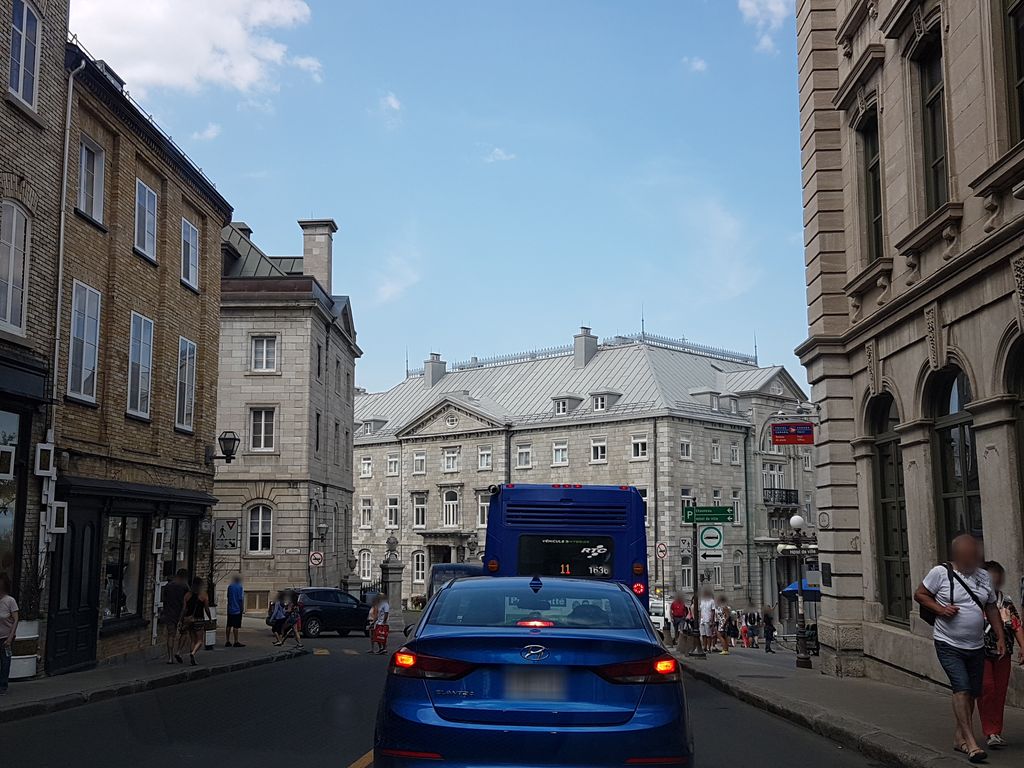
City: quebec_city